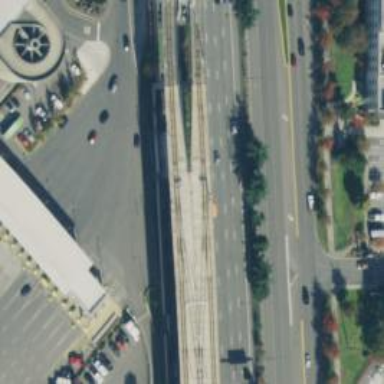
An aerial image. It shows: Bridge for the light rail siding with electrified contact line.